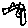
Label: hexagon